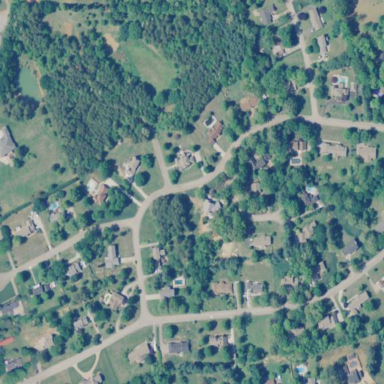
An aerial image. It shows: Single-family residential area.